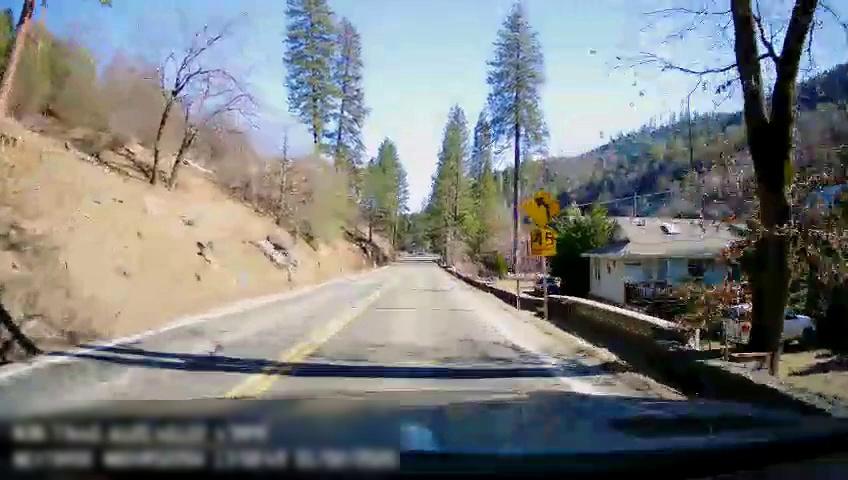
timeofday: Day
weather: Sunny
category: Drivable Space
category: Drivable Space
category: Vehicles | Car
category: Vehicles | SUV
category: Lanes | Opposite Lane
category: Lanes | Current Lane
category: Lanes | Opposite Lane
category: Lanes | Current Lane
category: Traffic | Signs
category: Traffic | Signs